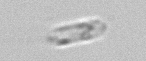
Label: Cerataulina_pelagica